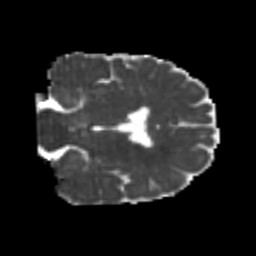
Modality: MD
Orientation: coronal
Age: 22
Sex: male
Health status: healthy
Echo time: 0.074 s